Question: I was looking at Randel Schofer's screen recorder and I like the GUI. I was trying to design a one on my own without looking at the source code. I know that is the easy way out but I want to figure out the things on my own.
I came across a lot of issues:

- 'GradientPaint''JFrame'
-
- 'JFrame'-
- 'run()'
'''
public class ScreenRecorder extends JFrame{
protected class background extends JPanel{
@Override
public void paintComponent(Graphics g){
}
}
}
'''
I still can;t get the background. Please help.
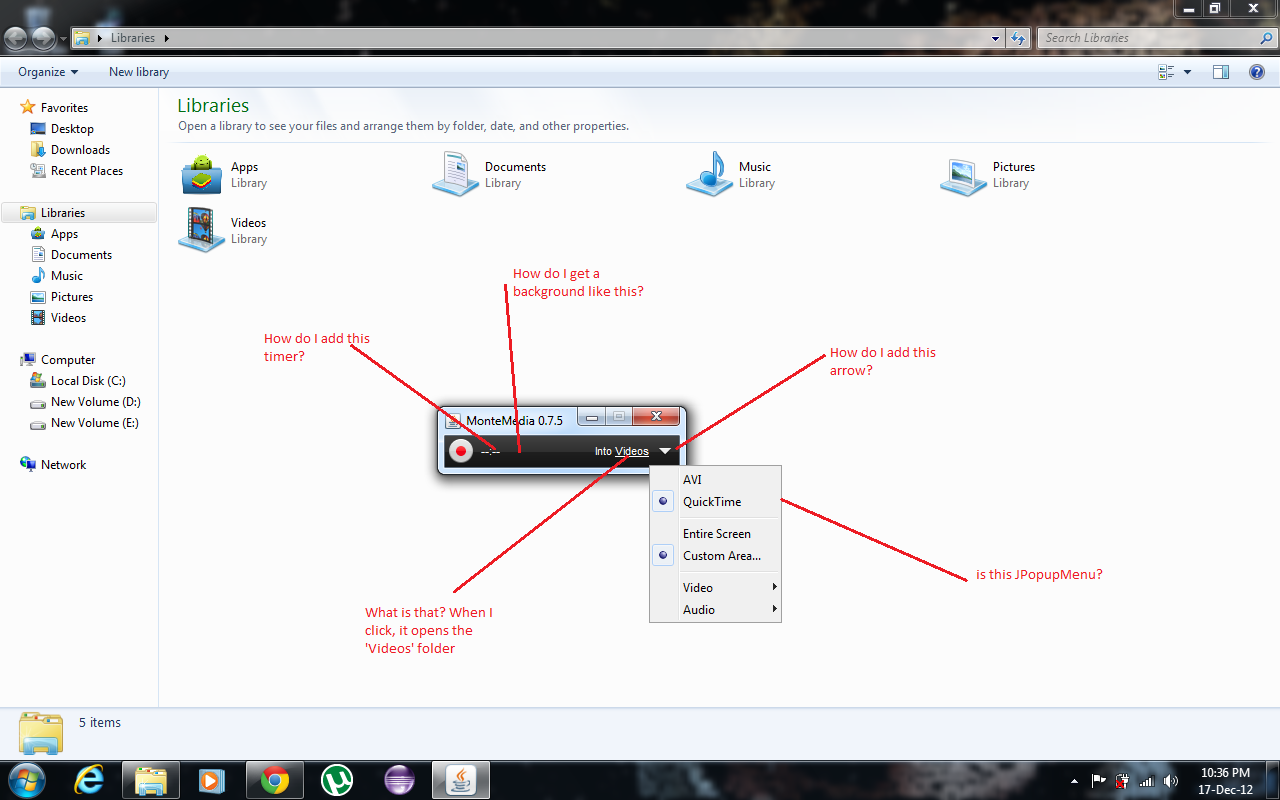
Answer: 1. Override the paintComponent of the JPanel inside the JFrame and draw the gradient much in the same way you do for a Shape.
2. You'll have to create that image in Photoshop / GIMP, and then add it to a JLabel or a JButton (depending on interactivity).
3. Yes - it is still inside of the JFrame technically (set on the JLabel/JButton within the JFrame). It's just it draws outside because the JFrame is so small.
4. java: Open folder on button click
5. The timer can be implemented as such: ActionListener listener = new ActionListener()
{
public void actionPerformed(ActionEvent e)
{
// Update the display with the time.
}
};
timer = new Timer(speed, listener);
timer.setInitialDelay(pause);
timer.start();